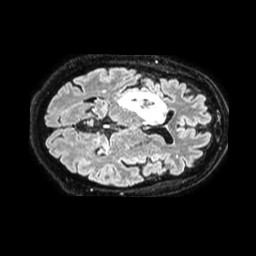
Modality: FLAIR
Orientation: axial
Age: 79
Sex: female
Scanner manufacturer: philips
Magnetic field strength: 1.5 T
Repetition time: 4.8 s
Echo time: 0.3723 s